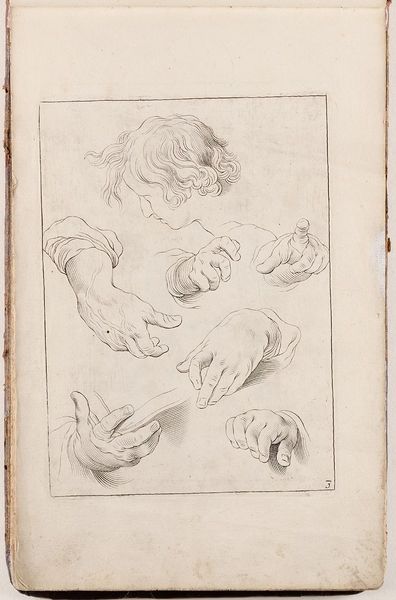
Titel: Kopf und Handstudien, Blatt 3 aus der Folge 'Fondamenten der Teecken-Konst aerdigh geinverteert door Abraham Bloemaert'
Künstler: Abraham Bloemaert
Standort: Hamburg
Institution: Museum für Kunst und Gewerbe Hamburg
Schlagwörter: akt, hand, kopf, schatten, daumen, finger, skizze, zeichnung, arm, gesicht, rahmen, hände, figur, haare, blatt, papier, grafik, graphik, zeigefinger, fotografie, photographie, druckgraphik, druckgrafik, stich, kopfstudie, kupferstich, teile, anatomiestudie, handstudie, gerippt, figurenstudie, zeichenkunst, reproduktionen, druckerzeugnisse, körper, körperteile, körpers, ornamentstich, vorlageblätter